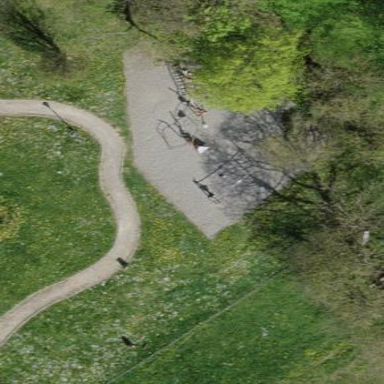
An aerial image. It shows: Playground area for leisure land.